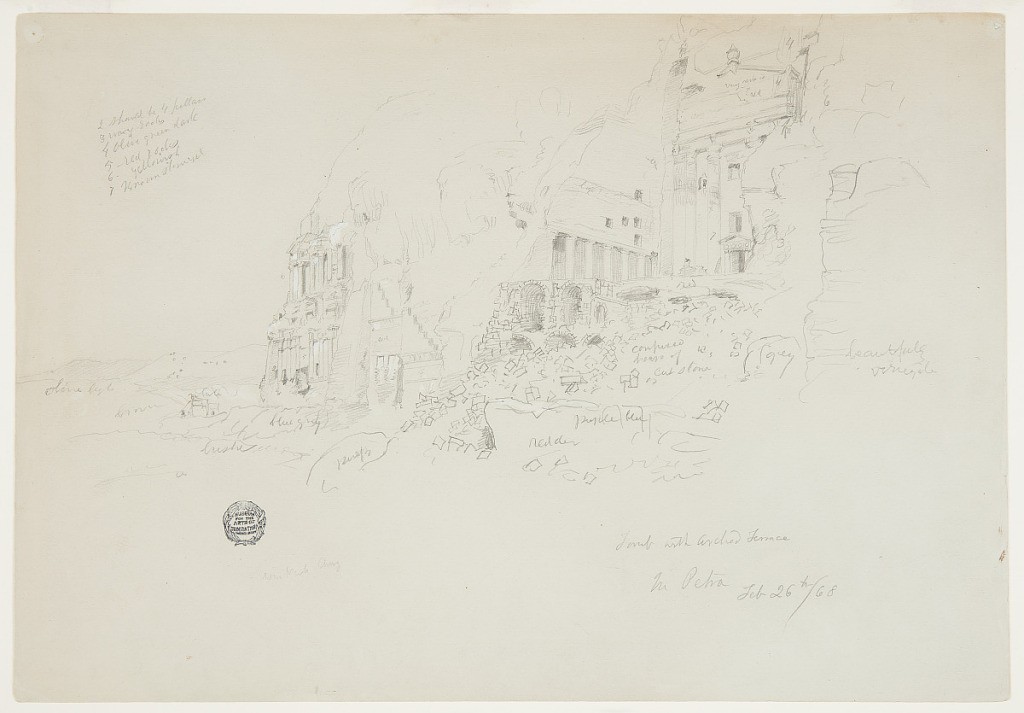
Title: Urn Tomb, Silk Tomb, and Corinthian Tomb, Petra, Jordan
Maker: Frederic Edwin Church, American, 1826–1900
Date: February 26, 1868
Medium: Graphite, brush and white gouache on gray-green wove paper
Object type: Drawing
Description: Landscape and architecture sketch from Petra, Jordan showing an oblique view of the Urn Tomb, the Silk Tomb, and the Corinthian Tomb carved into western side of Khubtha Mountain. In the foreground, an large heap of cut stones is shown beside a cliff at right, and leads up to the arched terrace in front of the Urn Tomb. At upper right, the facade of the Urn Tomb includes four columns supporting a pediment, topped with a large urn. Beside it, in the middle distance at left, the two stepped motifs of the Silk Tomb are visible in the mountainside. In the distance at left, the two-storied, ornate facade of the Corinthian Tomb is obliquely visible. A distant, rolling mountain range is included in the background at left.

Verso: Minimal landscape sketch at left showing the outline of a rugged mountain ridge in Petra, Jordan.